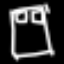
Label: bed